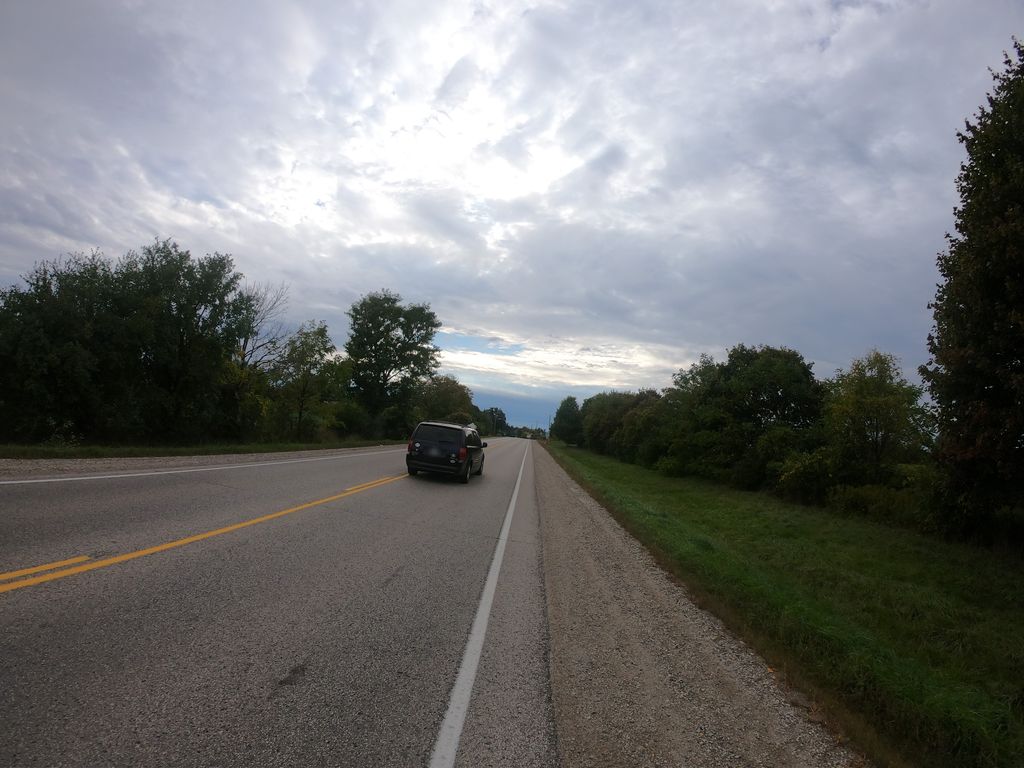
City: kitchener-waterloo